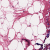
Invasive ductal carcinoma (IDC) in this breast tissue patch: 0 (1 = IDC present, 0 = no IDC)